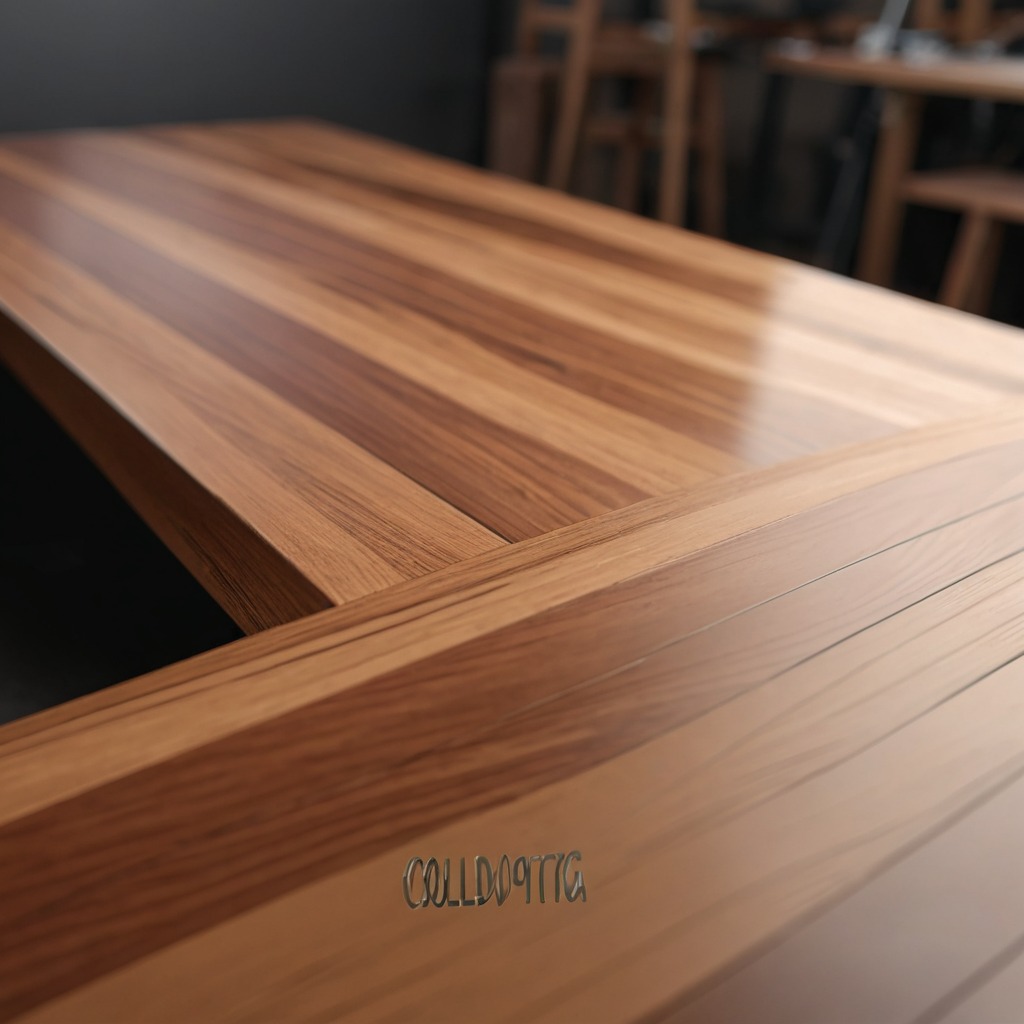
A coiled metal spring is lying on the wooden table.